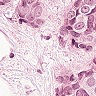
Metastatic tissue present: yes